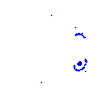
Particle: electron